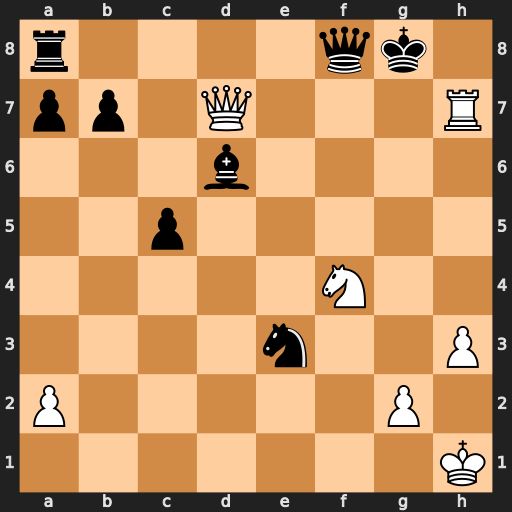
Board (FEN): r4qk1/pp1Q3R/3b4/2p5/5N2/4n2P/P5P1/7K
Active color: w
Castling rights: -
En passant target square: -
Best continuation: Rh8+ Kxh8 Ng6+ Kg8 Nxf8